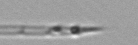
Label: Rhizosolenia